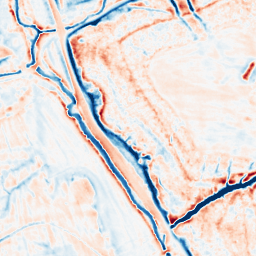
Category: multiscale
Decomposition family: dog_multiscale
Decomposition parameters: sigma_ratio: 1.4
n_scales: 6
base_sigma: 0.5
Upsampling method: cubic_mitchell
Upsampling parameters: scale: 2
Upsampling scale: 2